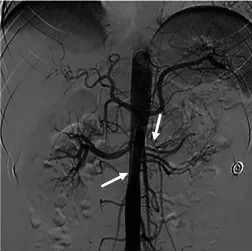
DSA images. (B) Stenosis of the left renal artery and celiac trunk is evident.
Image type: radiology (ct)